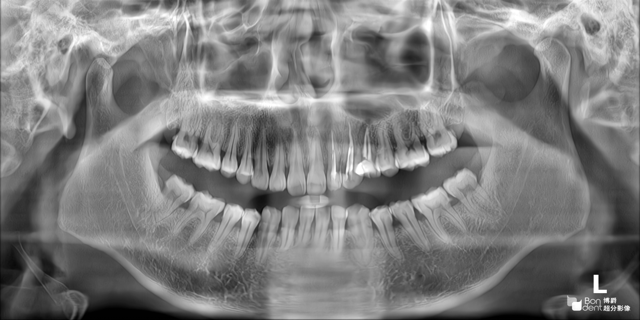
adult